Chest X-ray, AP view. Patient: 55 years old, sex F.
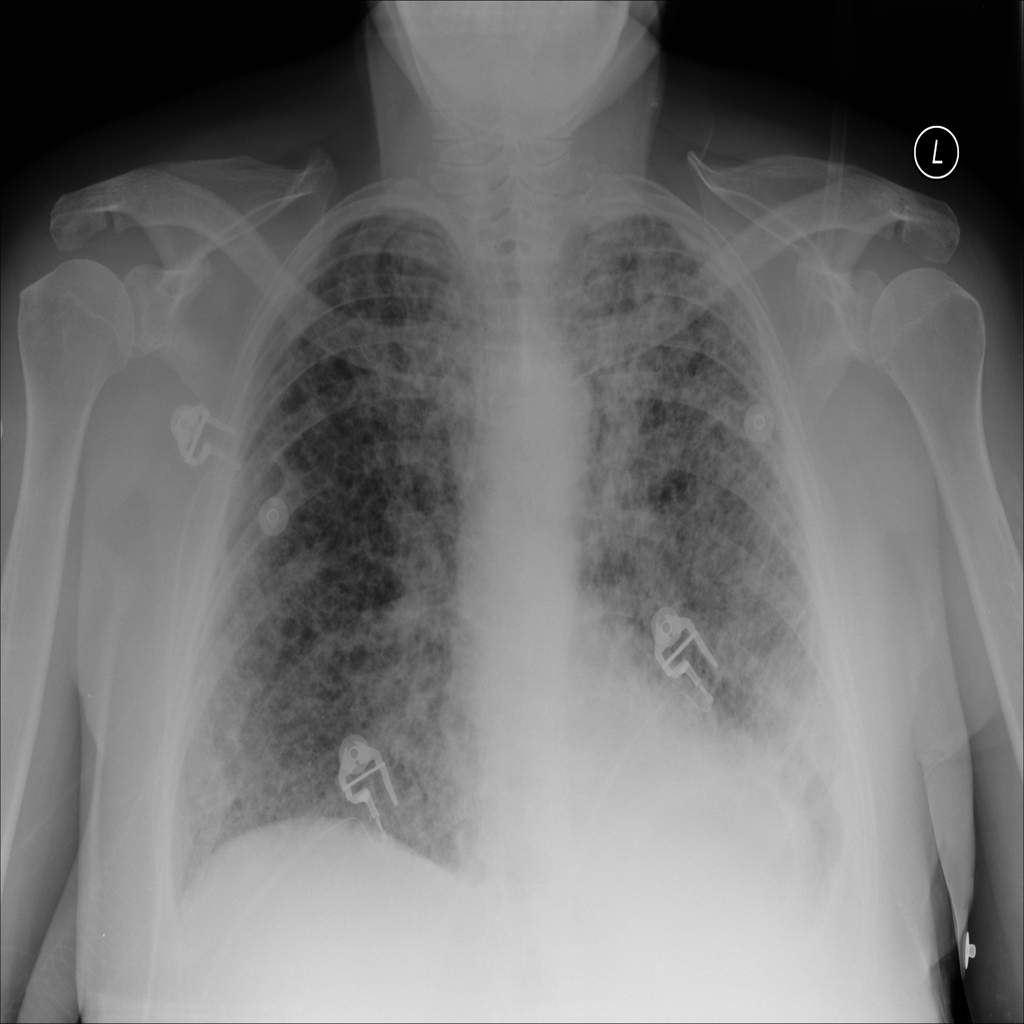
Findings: Pleural_Thickening